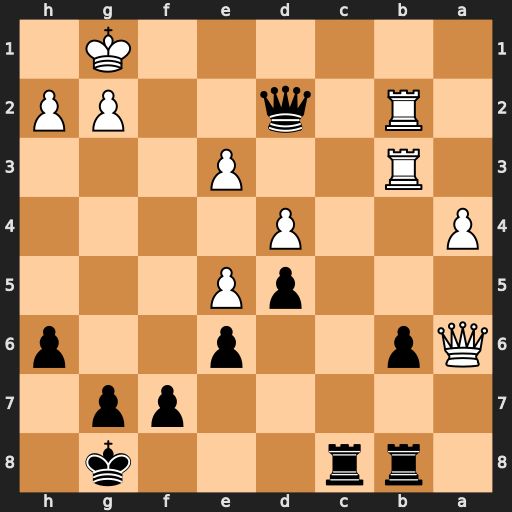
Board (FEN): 1rr3k1/5pp1/Qp2p2p/3pP3/P2P4/1R2P3/1R1q2PP/6K1
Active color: b
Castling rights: -
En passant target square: -
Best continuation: Rc1+ Qf1 Rxf1+